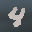
Label: 4